Breast ultrasound image
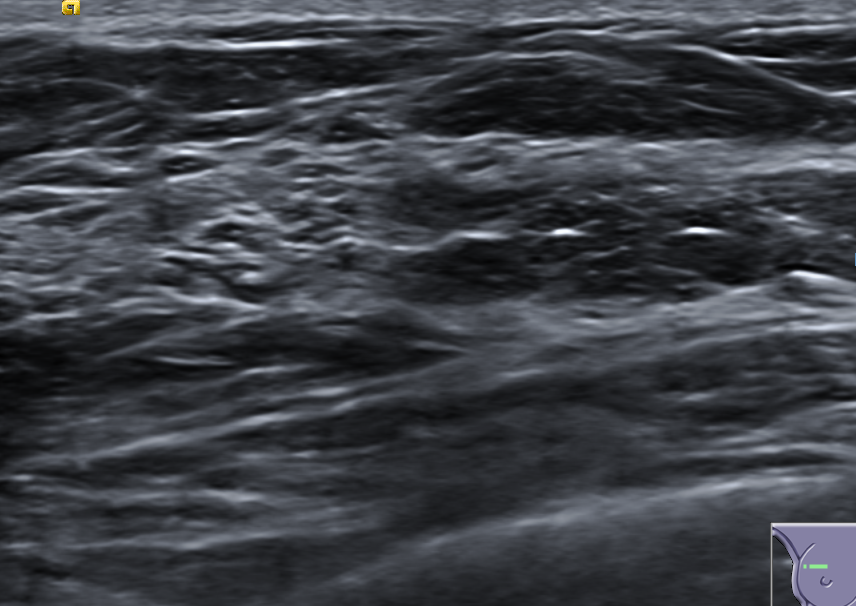
Diagnosis: normal